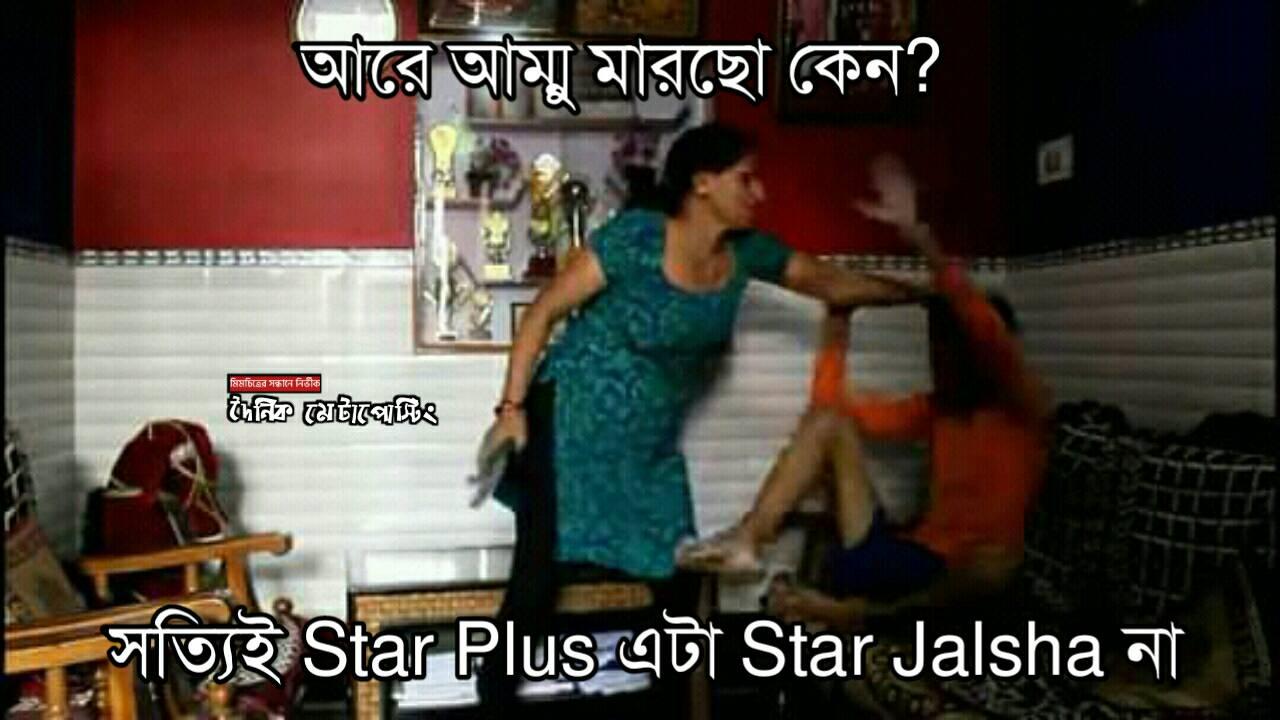
Caption: আরে আম্মু মারছো কেন ?     সত্যিই Star Plus এটা না Star Jalsha  না
Label: non-hate